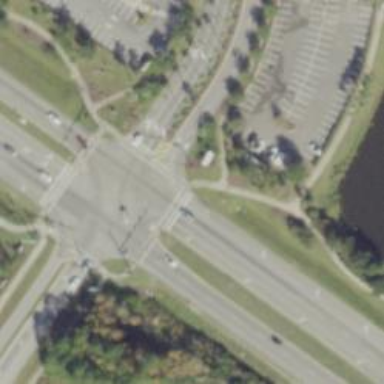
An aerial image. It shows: Marked crossing on footway.